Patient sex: M
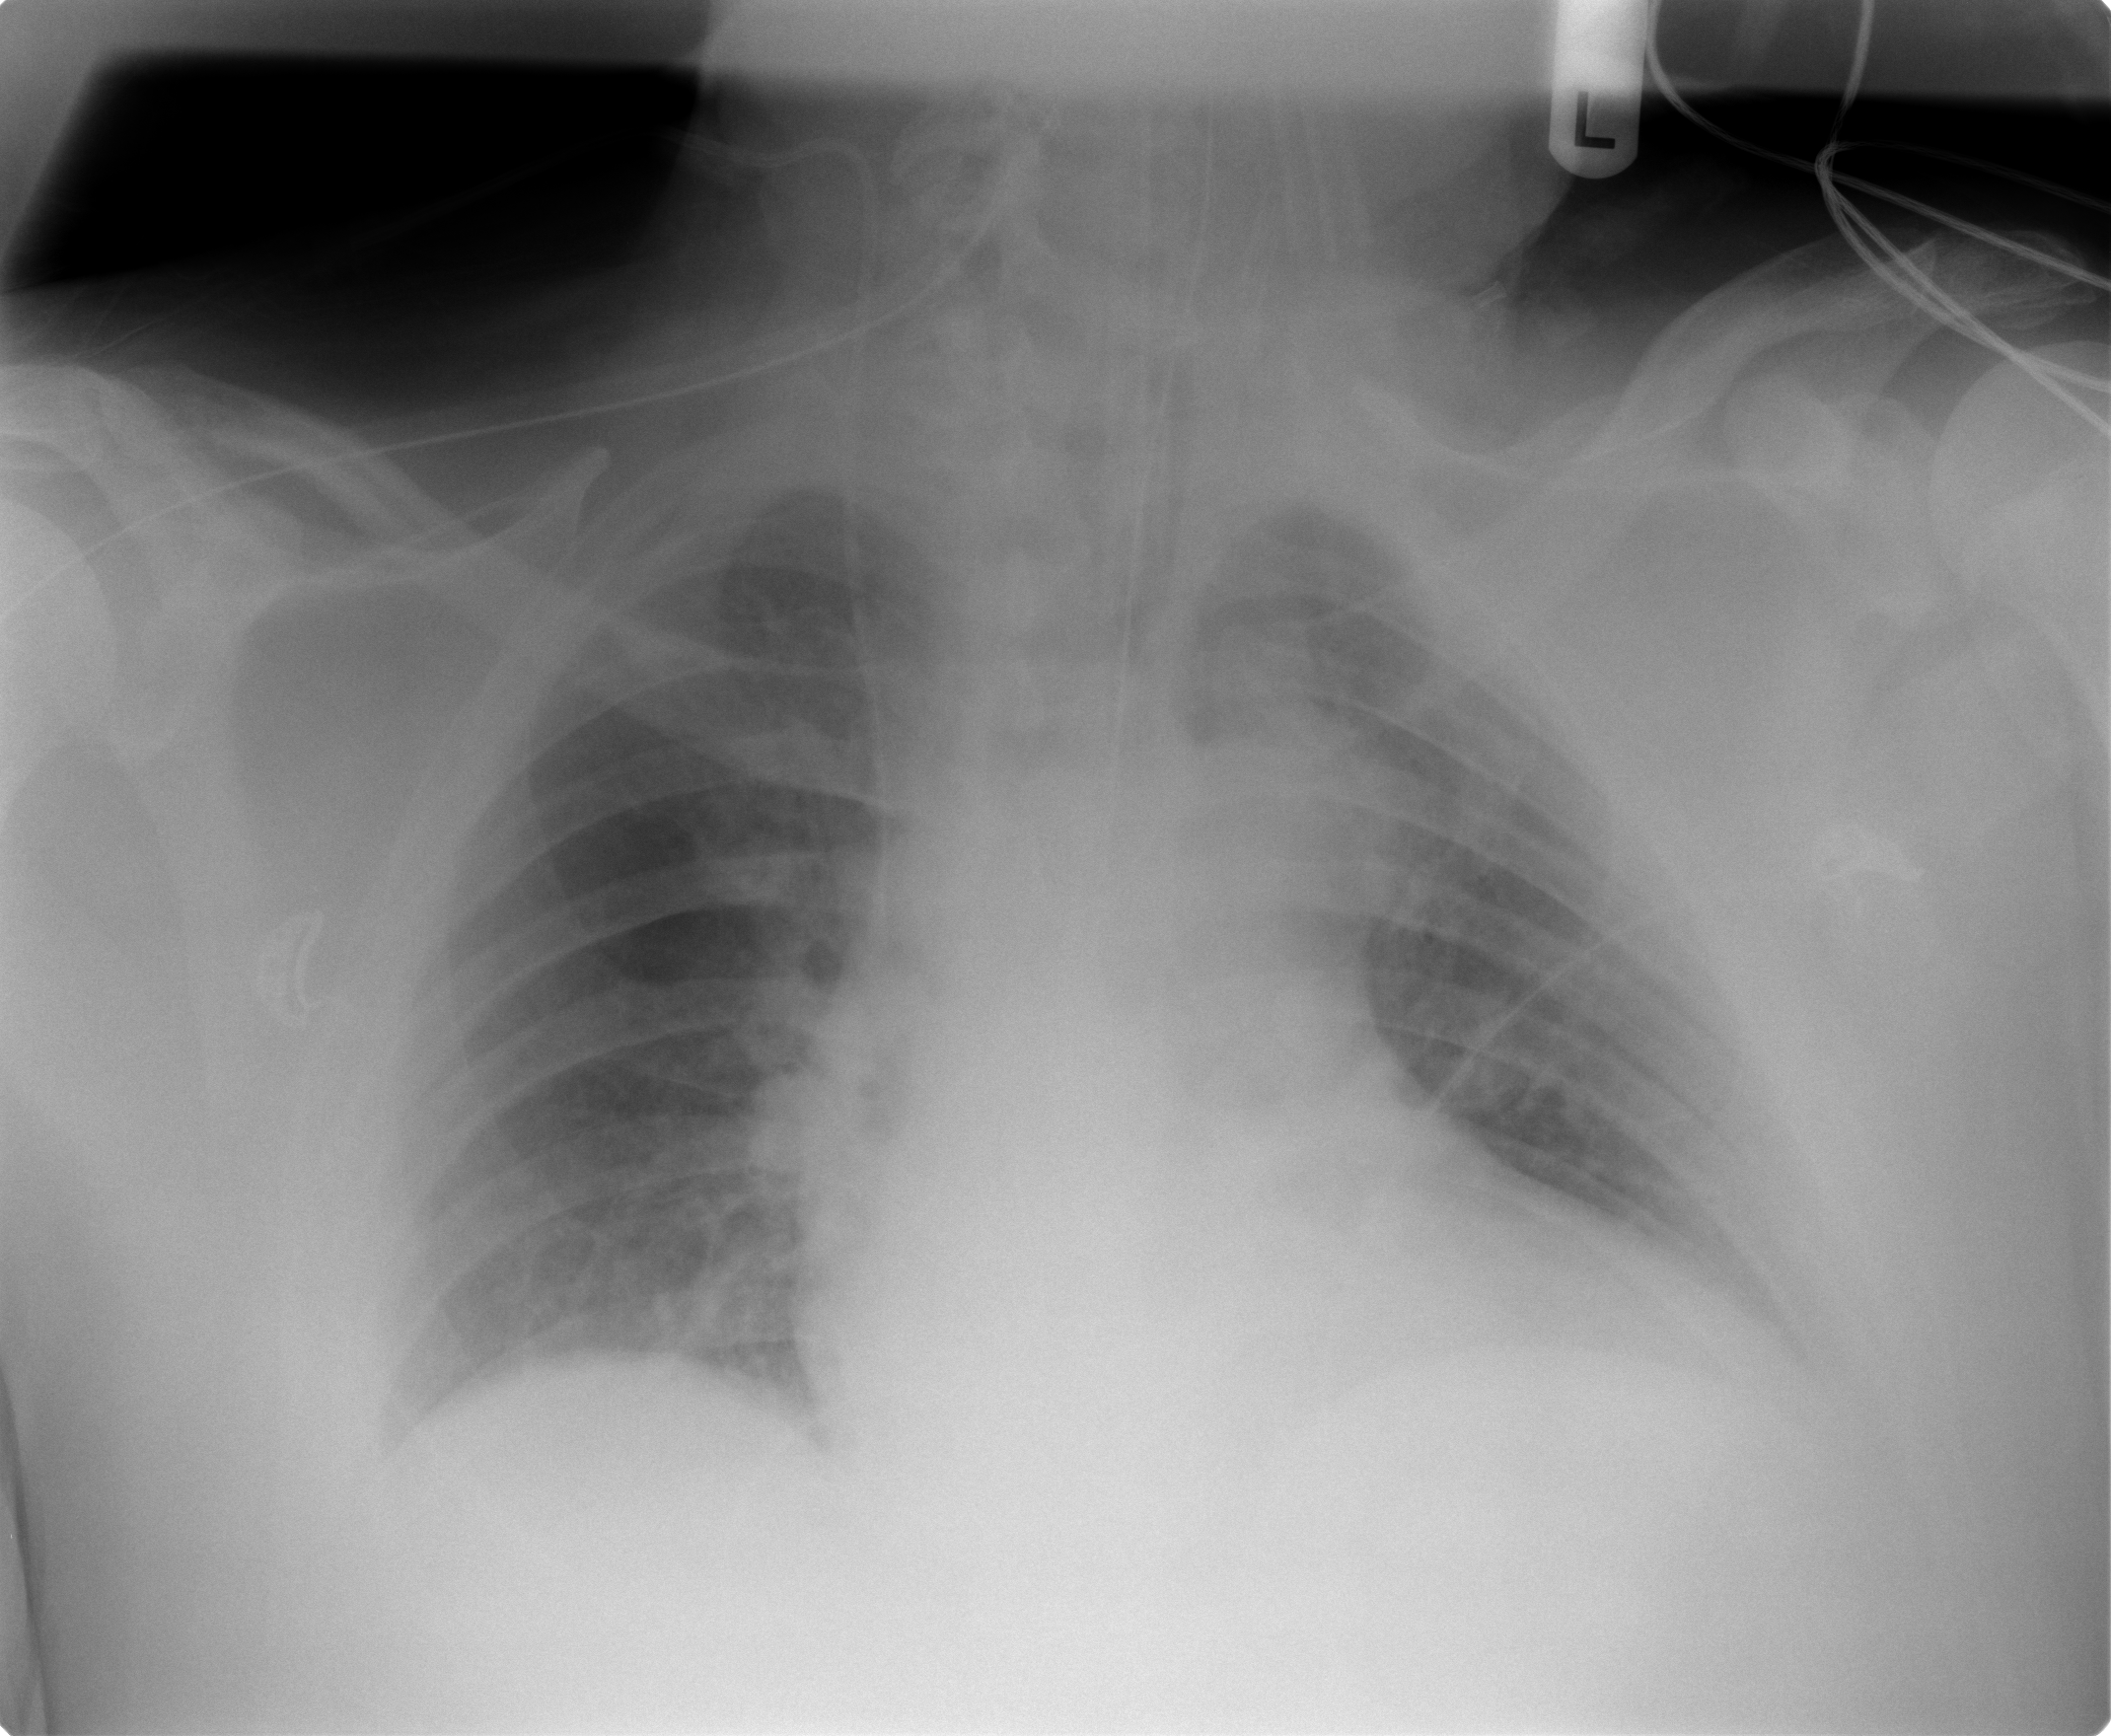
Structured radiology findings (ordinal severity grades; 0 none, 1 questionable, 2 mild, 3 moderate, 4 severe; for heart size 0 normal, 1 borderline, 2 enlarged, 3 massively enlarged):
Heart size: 2
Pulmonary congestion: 0
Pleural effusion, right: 0
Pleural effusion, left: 2
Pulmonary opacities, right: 0
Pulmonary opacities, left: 0
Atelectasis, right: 0
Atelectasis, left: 0